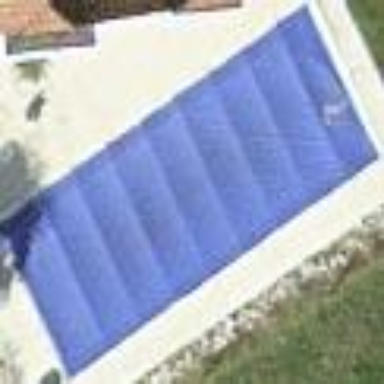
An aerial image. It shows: Swimming pool located in leisure land.